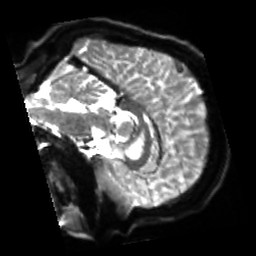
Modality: sbref
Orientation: sagittal
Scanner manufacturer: siemens
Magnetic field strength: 3 T
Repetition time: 4 s
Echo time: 0.0594 s